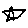
Label: star